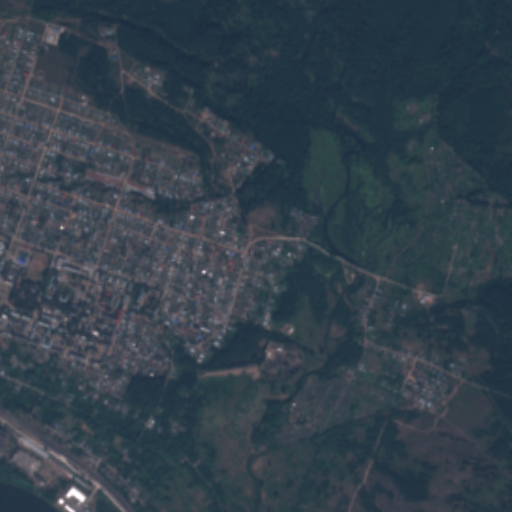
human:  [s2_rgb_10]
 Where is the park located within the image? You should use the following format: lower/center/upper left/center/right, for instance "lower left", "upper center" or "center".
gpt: The park is located in the lower left of the image.
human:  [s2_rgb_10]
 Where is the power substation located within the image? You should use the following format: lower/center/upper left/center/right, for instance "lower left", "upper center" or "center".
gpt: The power substation is located in the center left of the image.
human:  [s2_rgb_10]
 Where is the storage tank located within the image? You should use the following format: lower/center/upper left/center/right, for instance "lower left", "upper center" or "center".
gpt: The storage tank is located in the lower left of the image.
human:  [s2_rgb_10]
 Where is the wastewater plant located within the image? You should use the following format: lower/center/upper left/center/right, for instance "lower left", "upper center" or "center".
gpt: The wastewater plant is located in the lower center of the image.
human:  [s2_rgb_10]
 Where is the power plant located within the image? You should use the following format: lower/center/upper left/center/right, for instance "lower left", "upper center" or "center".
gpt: There is no power plant in the image.